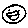
Label: smiley face